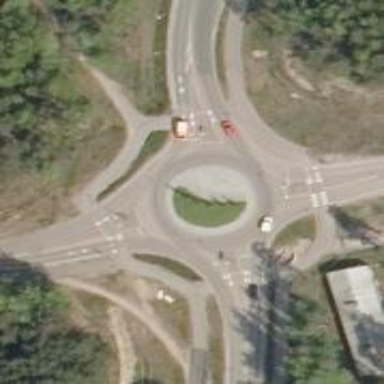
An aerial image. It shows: Secondary road made of asphalt leading to roundabout.